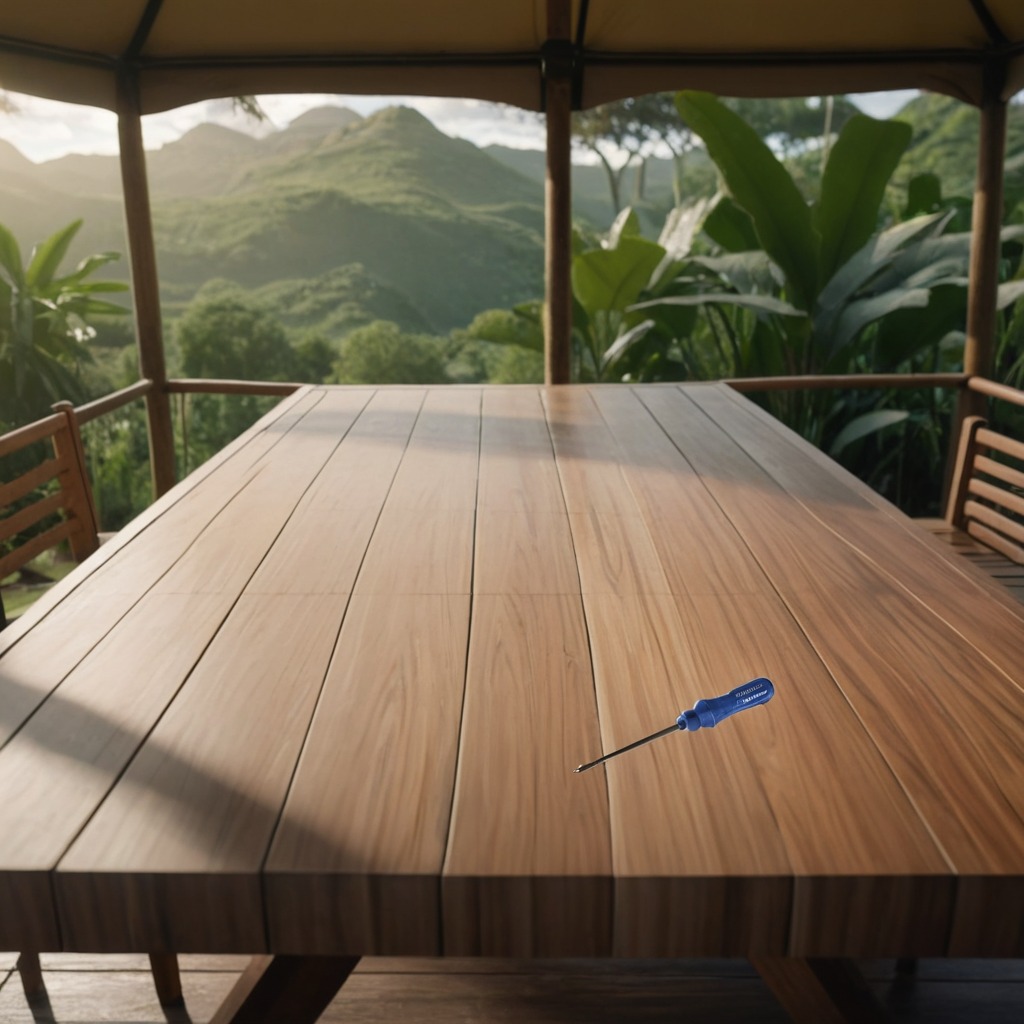
A screwdriver lying on a wooden table inside a jungle field workshop tent.